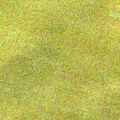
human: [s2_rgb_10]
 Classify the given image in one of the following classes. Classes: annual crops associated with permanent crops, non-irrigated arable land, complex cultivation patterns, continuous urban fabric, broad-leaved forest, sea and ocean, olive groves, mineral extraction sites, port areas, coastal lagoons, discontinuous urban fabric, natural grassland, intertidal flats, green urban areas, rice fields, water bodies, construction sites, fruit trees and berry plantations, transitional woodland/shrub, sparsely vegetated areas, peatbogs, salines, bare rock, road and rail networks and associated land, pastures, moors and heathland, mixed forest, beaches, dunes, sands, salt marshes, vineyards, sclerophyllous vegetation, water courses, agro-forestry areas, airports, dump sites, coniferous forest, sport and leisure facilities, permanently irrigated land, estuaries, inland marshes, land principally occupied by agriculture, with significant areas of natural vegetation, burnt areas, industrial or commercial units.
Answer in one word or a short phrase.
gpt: coastal lagoons